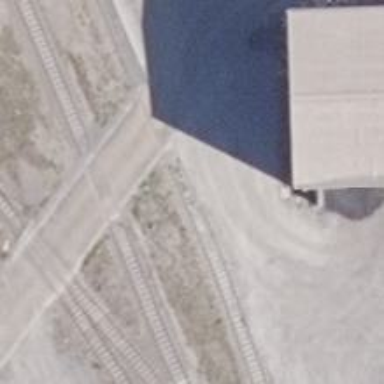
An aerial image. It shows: Rail spur service.